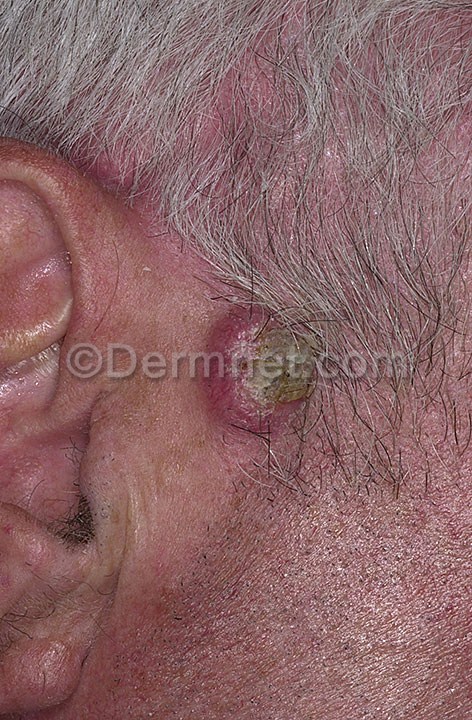
Disease: Seborrheic Keratoses and other Benign Tumors